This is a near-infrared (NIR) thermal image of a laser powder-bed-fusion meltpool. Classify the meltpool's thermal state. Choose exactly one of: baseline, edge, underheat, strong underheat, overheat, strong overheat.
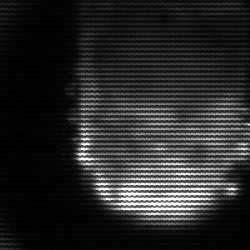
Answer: baseline